Question: I'm trying to create the following screen in my android app:

Except I may need to list up to 9 or more teams. I've been looking at GridView, but I can't find anything in the <URL> to show that I can do that. Is this possible or am I looking in the wrong place?
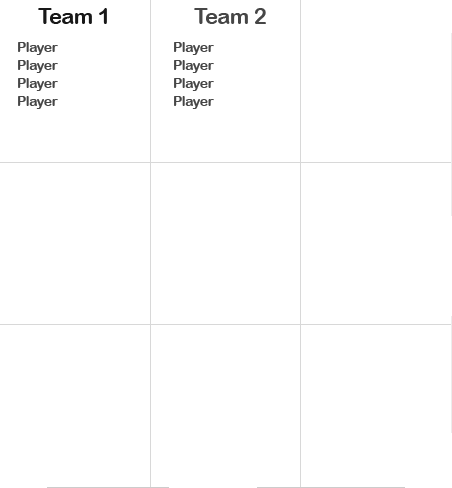
Answer: > Is this possible or am I looking in the wrong place?
It is possible with 'GridView', 'View', 'BaseAdapter' and 'LayoutInflater'. You can inflate the views of the cell (each cell is the 'View' here). For example:
'main.xml':
'''
<GridView xmlns:android="http://schemas.android.com/apk/res/android"
android:id="@+id/gridView1"
android:layout_width="fill_parent"
android:layout_height="fill_parent"
<!-- add additional properties as needed --!>
</GridView>
'''
'player.xml:'
'''
<?xml version="1.0" encoding="utf-8"?>
<LinearLayout xmlns:android="http://schemas.android.com/apk/res/android"
android:layout_width="wrap_content"
android:layout_height="wrap_content"
android:orientation="vertical" >
<TextView
android:id="@+id/grid_item_team_name"
android:layout_width="wrap_content"
android:layout_height="wrap_content"
android:text="@+id/teamName"
android:layout_marginTop="10dp"
android:textSize="20dp" >
<!-- add or modify the properties as needed --!>
</TextView>
</LinearLayout>
'''
'ImageAdapter.java'
'''
public class ImageAdapter extends BaseAdapter {
private Context context;
private final String[] teamValues;
public LayoutInflater inflater;
public LinearLayout ll;
public ImageAdapter(Context context, String[] teamValues) {
this.context = context;
this.teamValues = teamValues;
}
public View getView(int position, View convertView, ViewGroup parent) {
inflater = (LayoutInflater) context
.getSystemService(Context.LAYOUT_INFLATER_SERVICE);
View gridView;
if (convertView == null) {
gridView = new View(context);
// get layout from player.xml
gridView = inflater.inflate(R.layout.player, null);
// set value into textview
ll = (LinearLayout)gridView.findViewById(R.id.linear1);
TextView textView = (TextView) gridView
.findViewById(R.id.grid_item_team_name);
textView.setText(teamValues[position]);
String team = teamValues[position];
// add team members here
//
//
//
} else {
gridView = (View) convertView;
}
return gridView;
}
}
'''
'GridViewActivity.java'
'''
public class GridViewActivity extends Activity {
GridView gridView;
ImageAdapter mImageAdapter;
String[] teamName;
@Override
public void onCreate(Bundle savedInstanceState) {
super.onCreate(savedInstanceState);
setContentView(R.layout.main);
teamName = getTeamName();
mImageAdapter = new ImageAdapter(this, teamName);
gridView = (GridView)findViewById(R.id.gridView1);
registerForContextMenu(gridView);
gridView.setAdapter(mImageAdapter);
}
@Override
public void onCreateContextMenu(ContextMenu iMenu, View iView, ContextMenuInfo iMenuInfo) {
super.onCreateContextMenu(iMenu, iView, iMenuInfo);
iMenu.setHeaderTitle("TEAM NAME");
iMenu.clear();
for (int i = 0; i < nTotalTeam; i++) {
iMenu.add(Menu.NONE, i, Menu.NONE, teamName[i]);
}
}
private void getTeamName() {
//
// getTeamName and return the array of string
//
//
}
}
'''